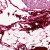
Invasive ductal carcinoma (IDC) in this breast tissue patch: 0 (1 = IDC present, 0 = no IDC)